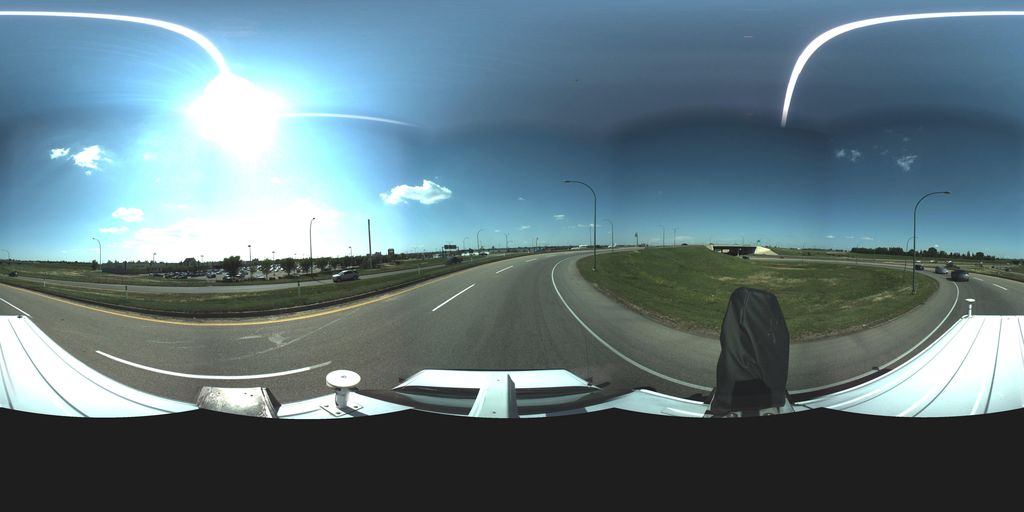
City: saskatoon